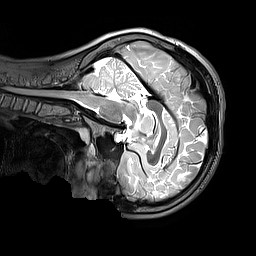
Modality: T2w
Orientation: sagittal
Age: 11
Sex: male
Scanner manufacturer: siemens
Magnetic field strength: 3 T
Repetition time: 3.2 s
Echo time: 0.408 s